Question: What is the reading of this measurement?
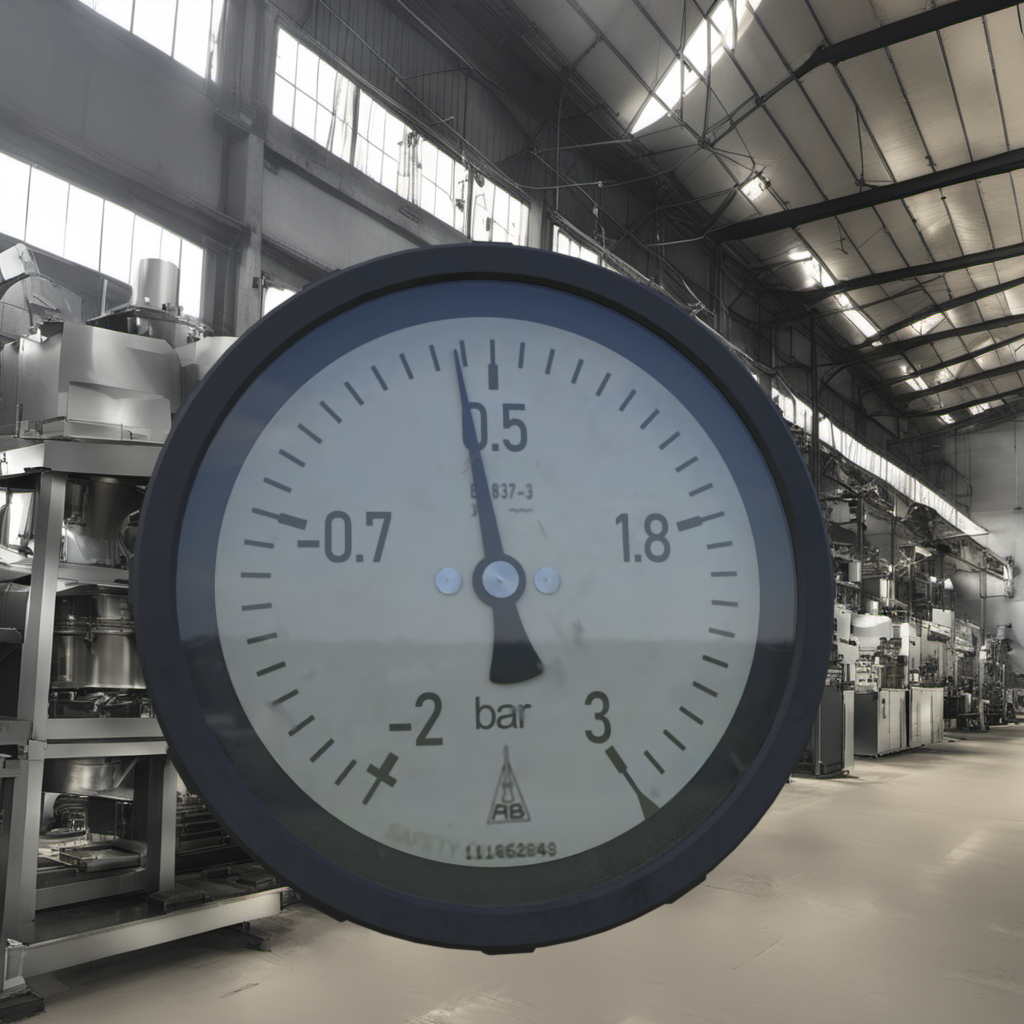
Answer: The result is 0.34
Question: What is the range of the measurement shown in the image?
Answer: The range is from -2 to 3
Question: What is the minimum and maximum value of this measurement?
Answer: The minimum value is -2 and the maximum value is 3